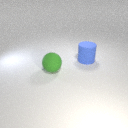
large blue rubber cylinder behind large green rubber sphere